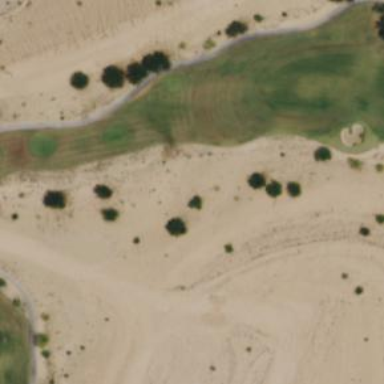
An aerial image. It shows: Rough grass surface on golf course.